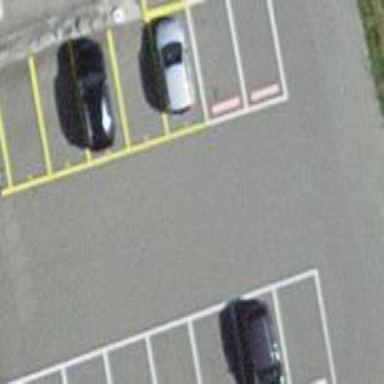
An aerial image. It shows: Parking area with surface.